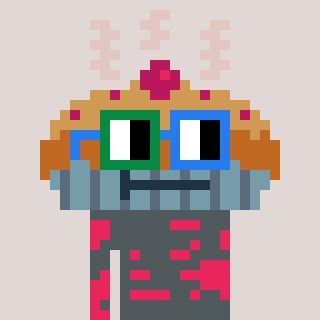
a pixel art character with square green and blue glasses, a pie-shaped head and a redpinkish-colored body on a warm background